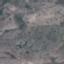
Land use / land cover: HerbaceousVegetation